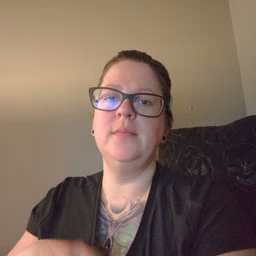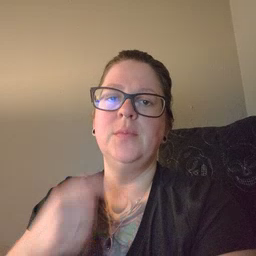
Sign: toy